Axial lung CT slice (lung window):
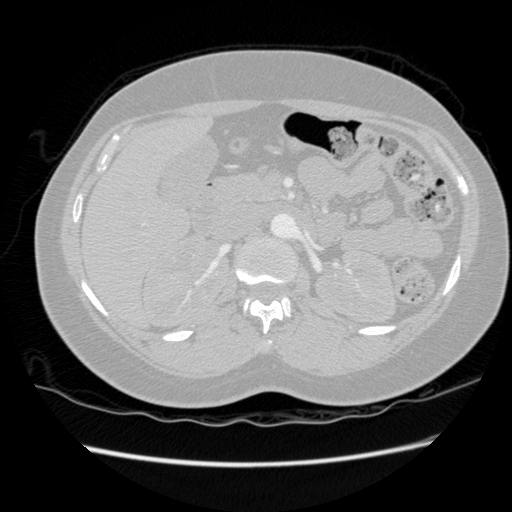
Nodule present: no